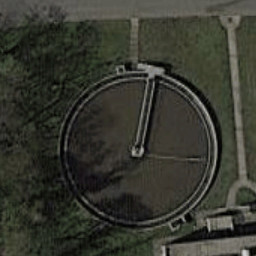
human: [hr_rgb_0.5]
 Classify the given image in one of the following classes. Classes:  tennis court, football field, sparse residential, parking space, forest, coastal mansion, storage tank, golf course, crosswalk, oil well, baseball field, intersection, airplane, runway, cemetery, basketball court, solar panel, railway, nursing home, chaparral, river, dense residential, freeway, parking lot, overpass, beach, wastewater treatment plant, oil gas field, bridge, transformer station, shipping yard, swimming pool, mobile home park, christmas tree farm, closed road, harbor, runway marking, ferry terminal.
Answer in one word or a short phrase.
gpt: wastewater treatment plant